Chest X-ray. View position: PA
Patient age: 16
Patient sex: M
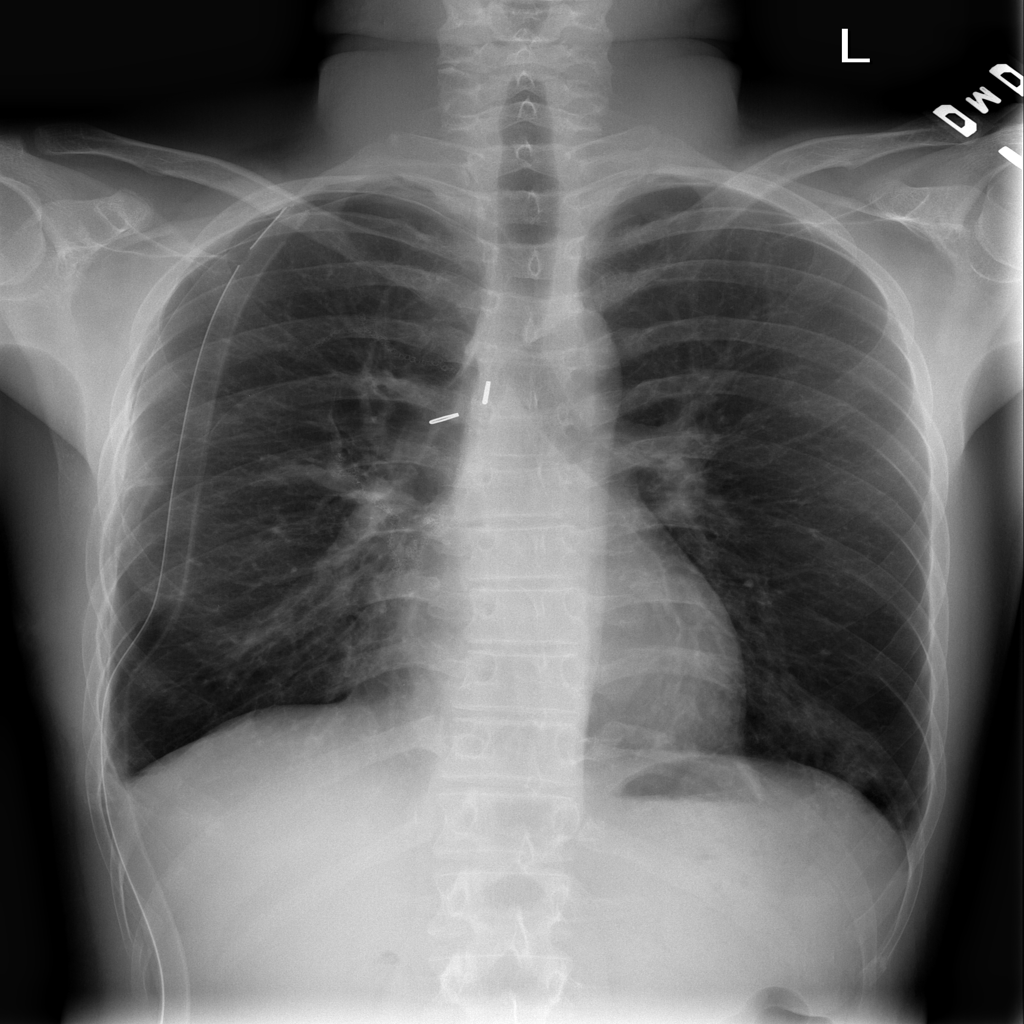
Finding: Pneumothorax